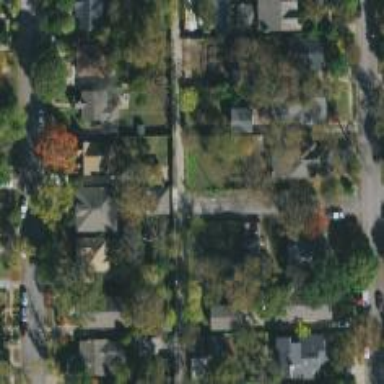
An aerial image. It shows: Alleyway designated as service road.